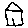
Label: house